Question: In an Android layout xml file one can do something like this ...
'''
<EditText android:id="@+id/username"
android:layout_width="fill_parent"
android:layout_height="wrap_content"
android:hint="@string/username" />
<EditText android:id="@+id/password"
android:layout_width="fill_parent"
android:layout_height="wrap_content"
android:inputType="textPassword"
android:hint="@string/password" />
'''
which results in a GUI that looks like this:
How would I create that same effect for a HTML form with CSS?
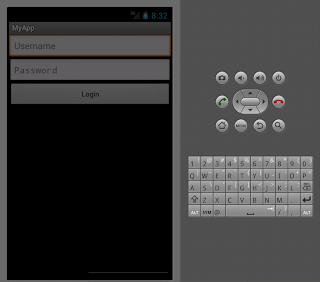
Answer: You can use the 'placeholder' HTML5 attribute, for example:
'''
<input type="text" name="username" placeholder="Username" />
<input type="text" name="password" placeholder="Password" />
'''
Most browsers are compatible with this feature, except Internet Explorer (see comment by jcater). You can use, for example, <URL>.